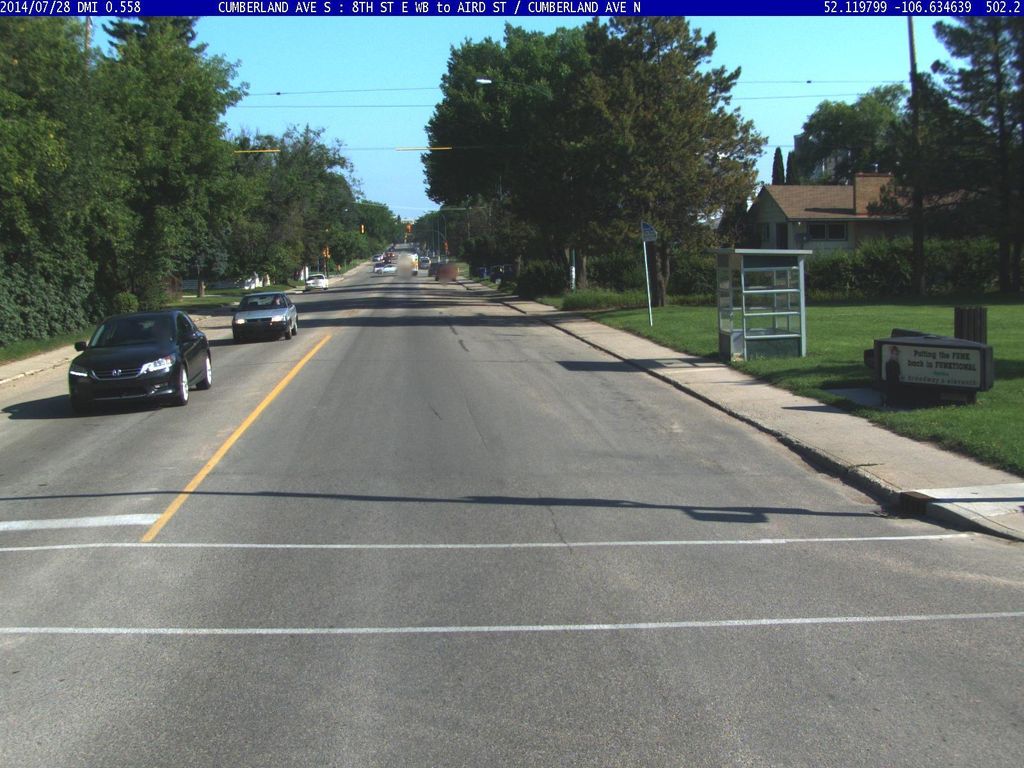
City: saskatoon